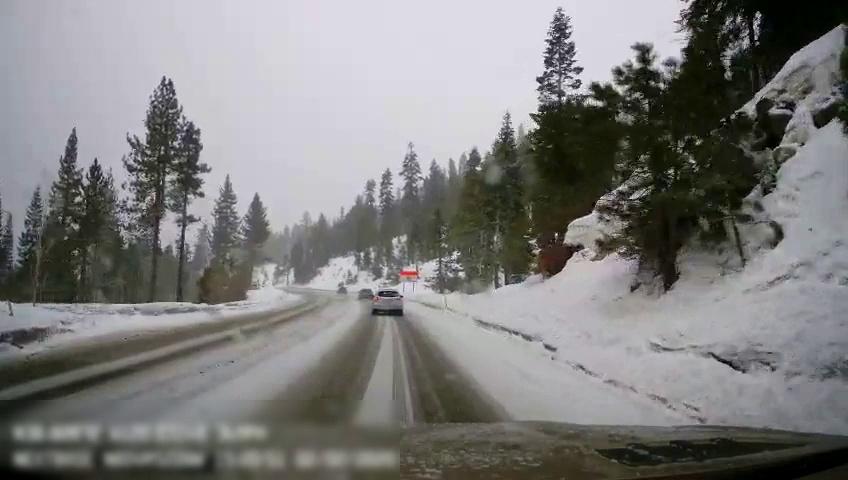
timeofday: Day
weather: Snowy
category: Drivable Space
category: Vehicles | SUV
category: Vehicles | Car
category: Vehicles | Car